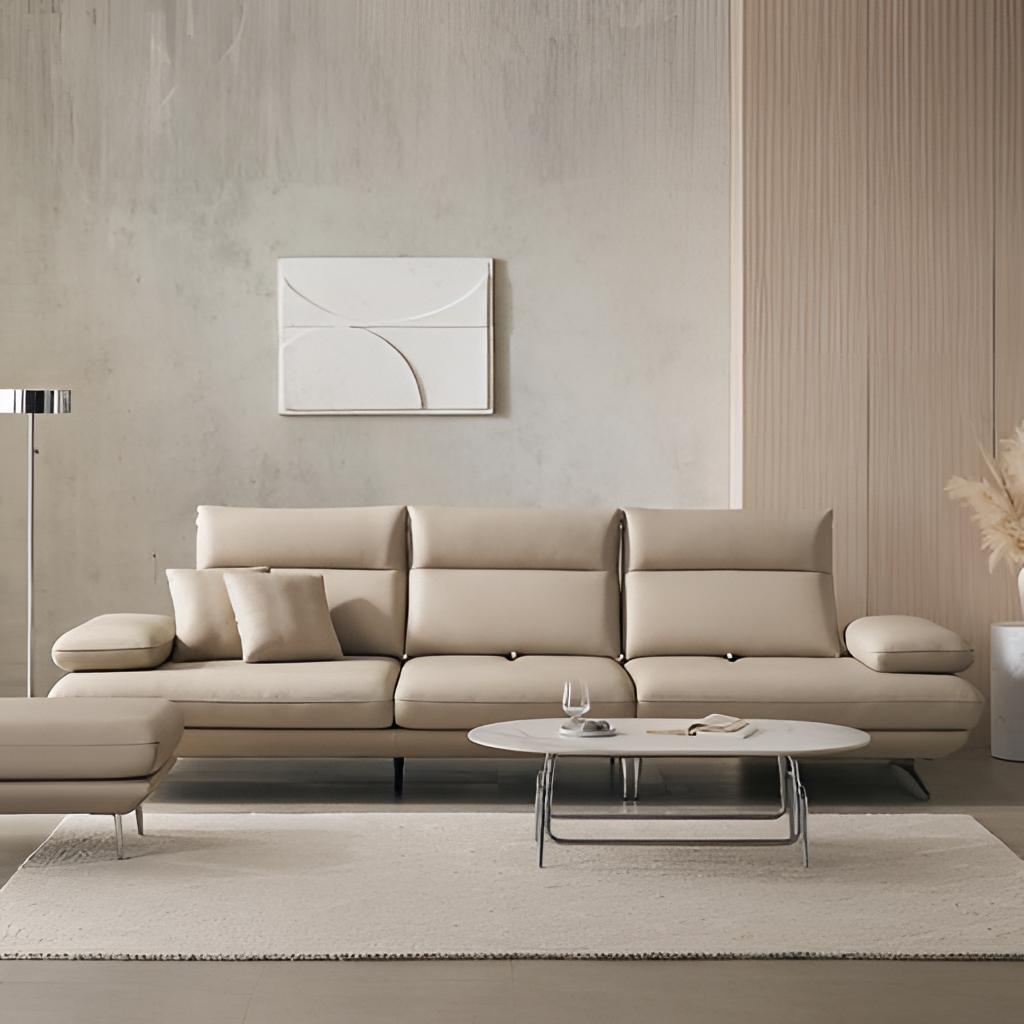
living room, beige leather sofa, modern, paint wallpaper, with vertical two tone pattern, tile flooring, with plank pattern